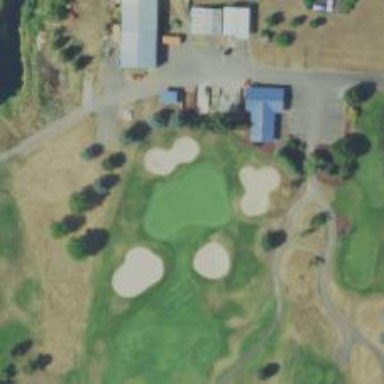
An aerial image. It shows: View of golf hole.